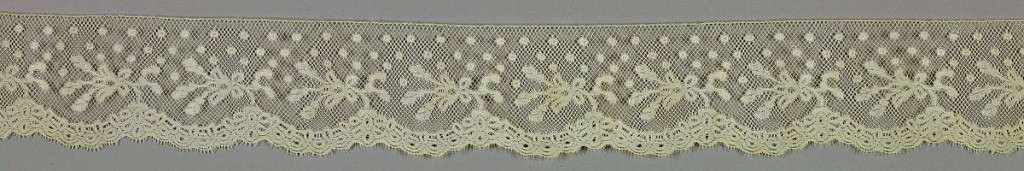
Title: Border
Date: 19th century
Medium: linen Technique: bobbin lace (Valenciennes diamond ground)
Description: Detached ornaments and dots on diamond-shaped mesh; scalloped border.